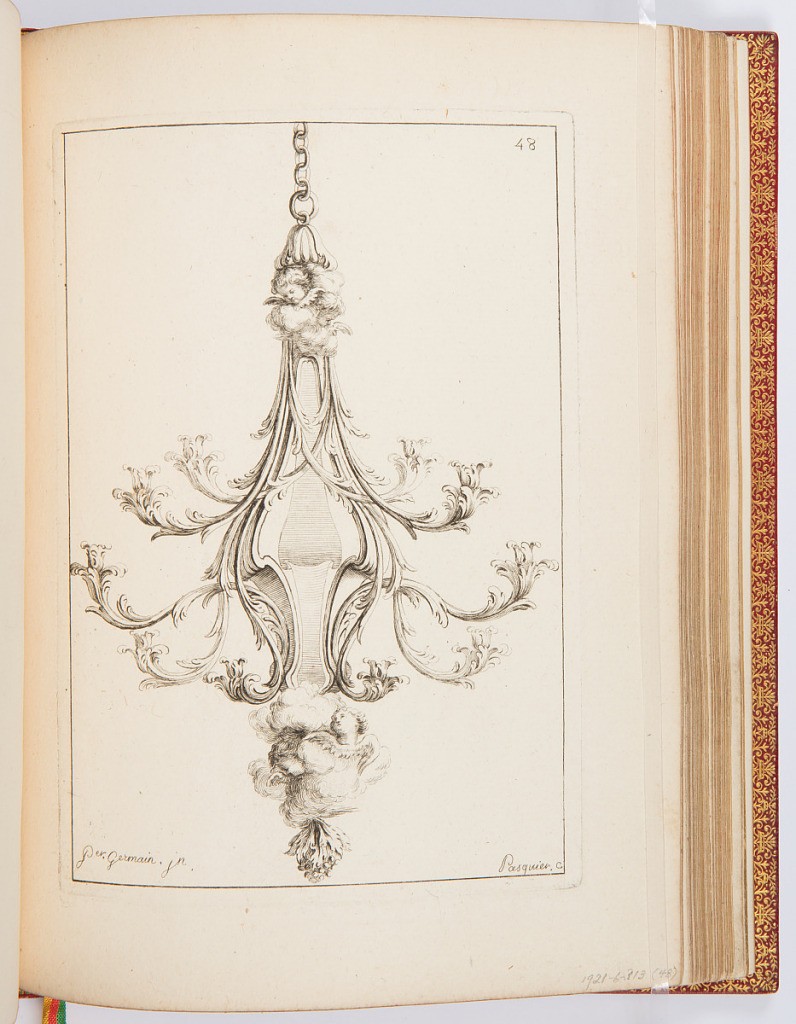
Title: Lampadaire
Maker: Pierre Germain, French, 1703 - 1783
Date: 1748
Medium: Etching on laid paper
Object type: Print
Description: Design for a hanging candelabra decorated with ornament motifs including rinceaux, cherubs, and clouds. The plate is signed and numbered.